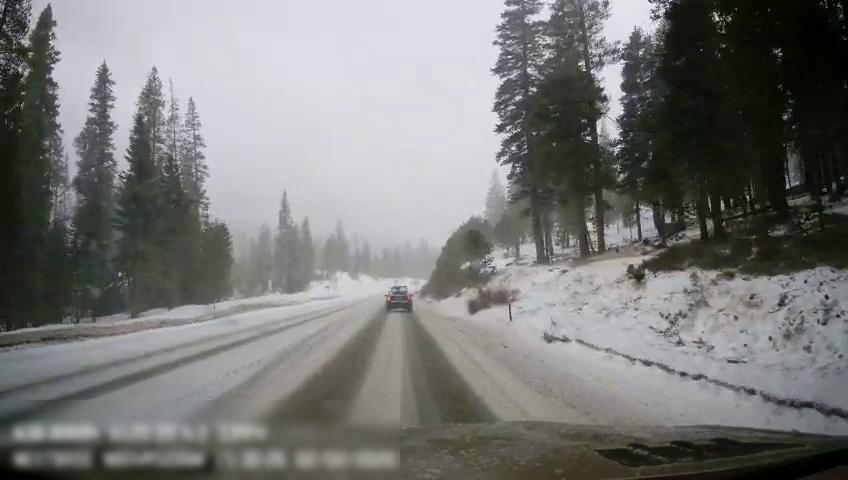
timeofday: Day
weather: Snowy
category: Drivable Space
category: Vehicles | SUV